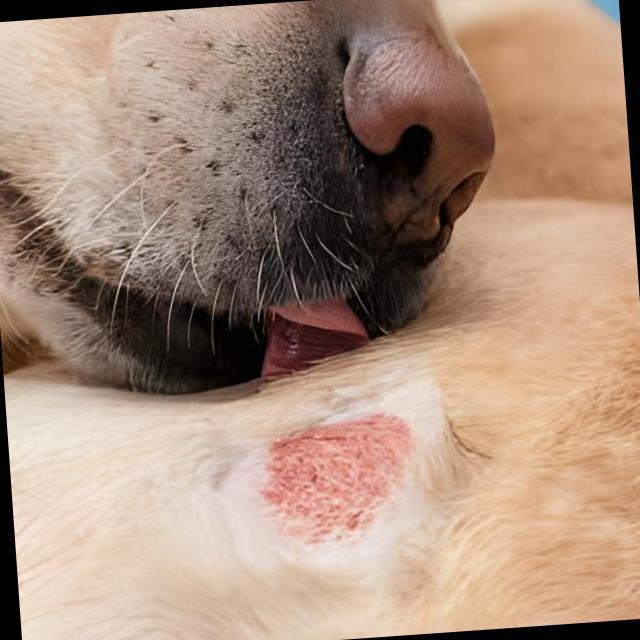
Canine dermatitis — inflammation of the skin presenting with erythema, pruritus, papules, and excoriation. May be allergic, contact, or atopic in origin.